Question: I have just obtained Gitblit's newest release 1.0 available Here
I am trying to integrate the LDAP method of authentication. Since I think my ldap is non typical I'm having trouble with what the terms match against.
So far, I have been following the limited resources (since 1.0 just came out) and the google groups.
However, I cannot even get my server to connect.
I will paste the fields that Gitblit needs for authentication, and then I will paste some of the relevant fields listed in my ldap..
I've had trouble with the ldap structure before, but I'm wondering if it is just me.
Thanks!
inside: gitblit.properties
'''
realm.ldap.server = http://127.0.0.1 #for this purpose
# Login username for LDAP searches.
realm.ldap.username = username
# Login password for LDAP searches.
realm.ldap.password = password
# Root node for all LDAP users
realm.ldap.accountBase = CN=Users,DC=rem,DC=pri
# Filter criteria for LDAP users
# Query pattern to use when searching for a user account. This may be any valid
# LDAP query expression, including the standard (&) and (|) operators.
# ${username} - The text entered as the user name
realm.ldap.accountPattern = (&(objectClass=person)(sAMAccountName=${jsmith}))
# Root node for all LDAP groups to be used as Gitblit Teams
# This is the root node from which subtree team searches will begin.
realm.ldap.groupBase =
# Filter criteria for LDAP groups
# Variables may be injected via the ${variableName} syntax.
# Recognized variables are:
# ${username} - The text entered as the user name
# ${dn} - The Distinguished Name of the user logged in
# All attributes from the LDAP User record are available. For example, if a user
# has an attribute "fullName" set to "John", "(fn=${fullName})" will be
# translated to "(fn=John)".
realm.ldap.groupMemberPattern = (&(objectClass=group))
'''
This is a picture of what my directory listing looks like (obviously the identifying things have been removed)

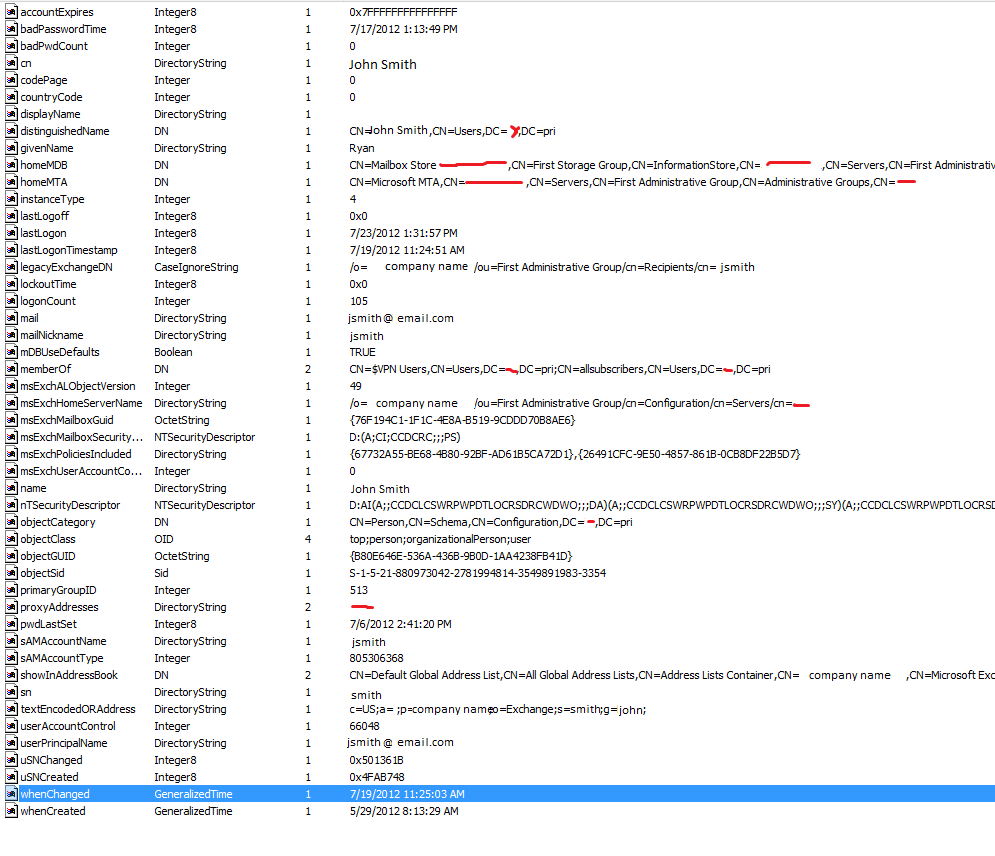
Answer: I don't know anything about Gitblit but shouldn't
'''
realm.ldap.accountPattern = (&(objectClass=person)(sAMAccountName=${jsmith}))
'''
be
'''
realm.ldap.accountPattern = (&(objectClass=person)(sAMAccountName=${username}))
'''
for variable-based searches, or
'''
realm.ldap.accountPattern = (&(objectClass=person)(sAMAccountName=jsmith))
'''
if you were trying to hard-code the search (for testing)?